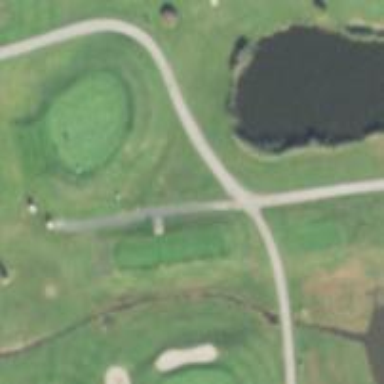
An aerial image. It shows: Path used for both walking and golf.